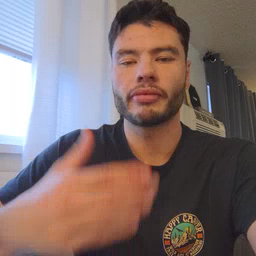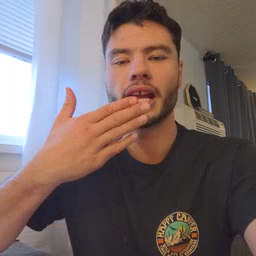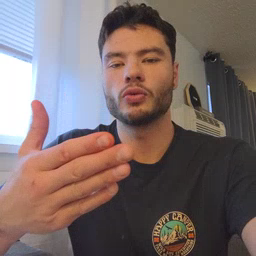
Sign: thankyou